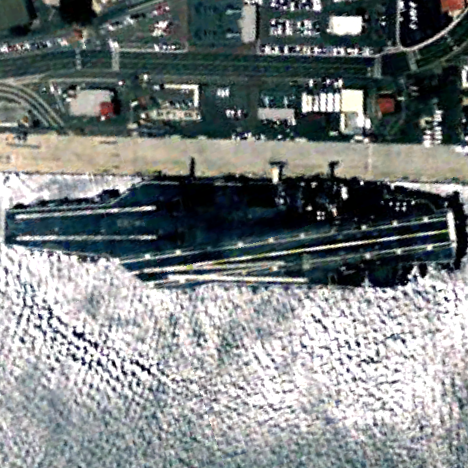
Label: aircraft_carrier